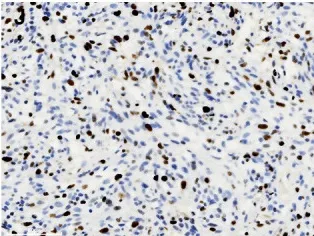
Atypical spindle cells In addition, an increased ki-67 index is noticed in the atypical spindle cells (I, J).
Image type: pathology (immunostaining)